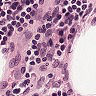
Metastatic tissue present: no